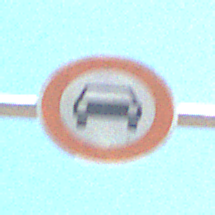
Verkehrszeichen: VerbotKraftwagen
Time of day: Midday
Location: Outdoor (Nature)
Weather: Clear
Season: NotSpecified
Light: Natural